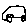
Label: car